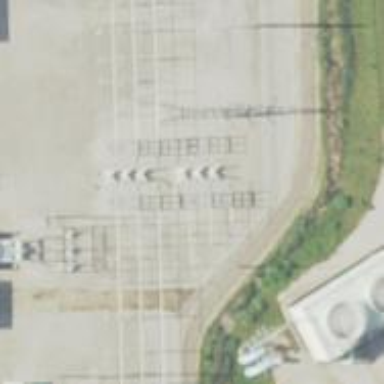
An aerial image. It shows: Switch for power supply.